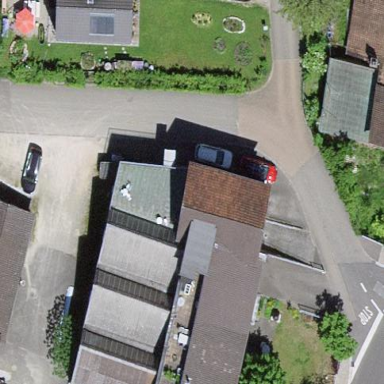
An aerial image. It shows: Industrial building.